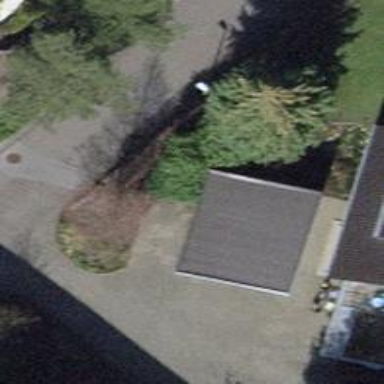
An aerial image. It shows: Carport building.